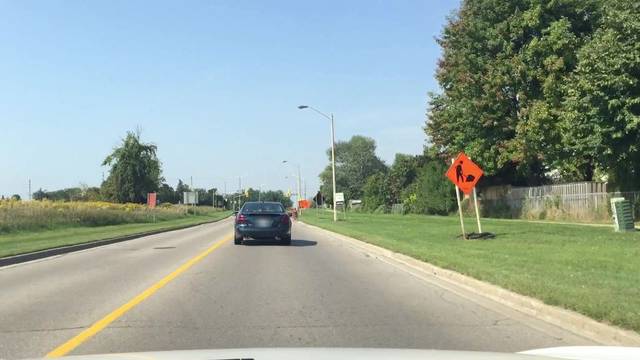
Region: Canada
Coordinates: 43.892, -78.804